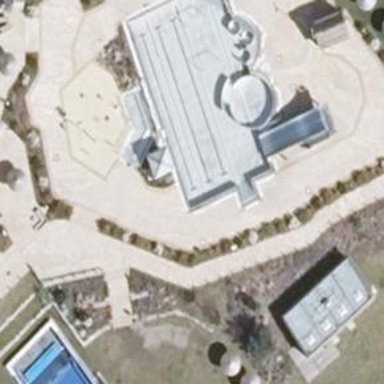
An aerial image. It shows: Outdoor swimming pool located in leisure land.